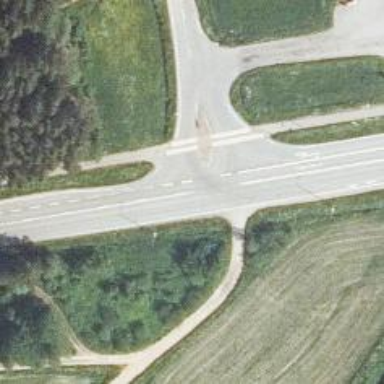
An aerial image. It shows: Asphalt road classified as trunk highway.